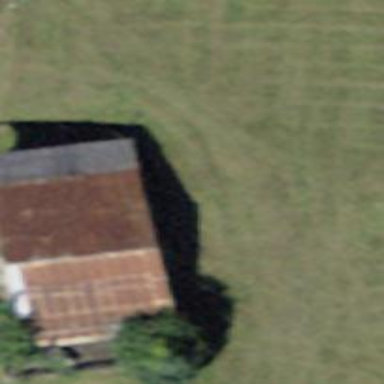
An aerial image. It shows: Rural barn.